Field crop: maize
Growth stage: 2
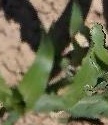
Species: maize